Question: I know there may be several issues about this, but i'm facing a problem when i try to set a new "user agent" for my . Here is what i am doing right now:
'''
NSURL *myUrl = [NSURL URLWithString:auxUrl];
NSMutableURLRequest *myRequest = [NSMutableURLRequest requestWithURL:myUrl];
NSMutableString *auxUserAgent = [[NSMutableString alloc] initWithString:[myRequest valueForHTTPHeaderField: @"User-Agent"]];
[auxUserAgent appendString:@"(iOS)"];
[myRequest setValue:auxUserAgent forHTTPHeaderField:@"User-Agent"];
NSLog(@"UA : %@",[myRequest valueForHTTPHeaderField: @"User-Agent"]);
'''
I am trying to append some text to the actual user agent, and in the XCode console it does show the new user agent value.
> 2013-12-16 19:03:42.200 App[736:60b] UA : Mozilla/5.0 (iPhone; CPU iPhone OS 7_0_4 like Mac OS X) AppleWebKit/537.51.1 (KHTML, like Gecko) Mobile/11B554a(iOS)
But when i run my App, it shows the old one. Here is a screenshot of the user agent shown in the web page i am showing in the UIWebView:

So.. my questions are: What am i missing?? is there something in the system that doesn't allow developers to change this data??
Thank you.
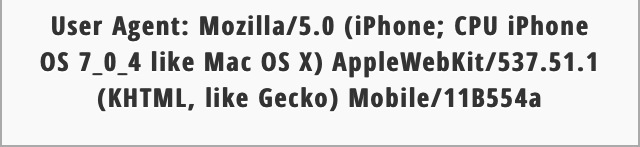
Answer: I "solved" my problem by putting in the of my the following code:
'''
NSDictionary *dictionnary = [[NSDictionary alloc] initWithObjectsAndKeys:@"YOUR CUSTOM USER-AGENT", @"UserAgent", nil];
[[NSUserDefaults standardUserDefaults] registerDefaults:dictionnary];
'''
The thing is that i cannot append the text to the user agent itself, but i can write the data i need to differentiate between the access to the web page from the different apps or web browsers.
Thank you all for your help.